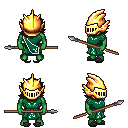
a pixel art fantasy rpg character, male body template, orc, green skin, sash dress, magenta pants, raven swoop hairstyle, gold helm, gray slippers, spear, four views (front, back, left, right), 2x2 character sprite sheet, small pixel art, hard edges, no anti-aliasing